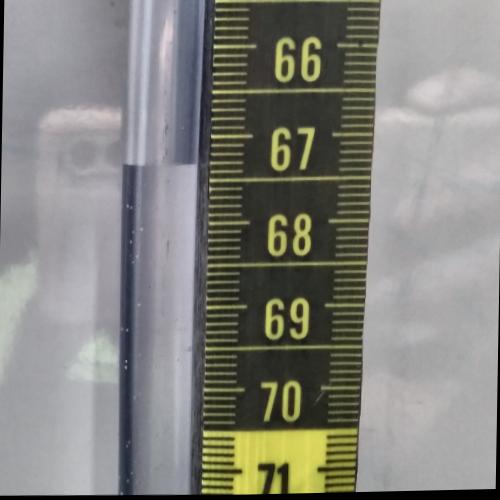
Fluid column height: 67.3 cm